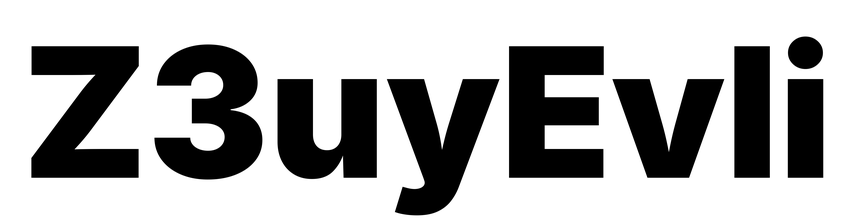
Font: Inter_Black